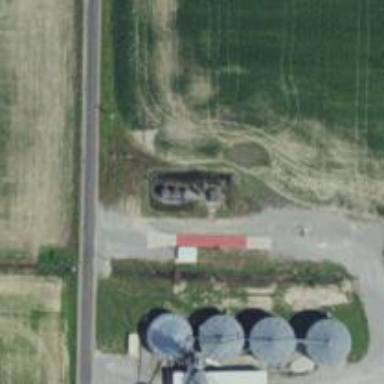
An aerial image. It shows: Storage tank with man-made structure.